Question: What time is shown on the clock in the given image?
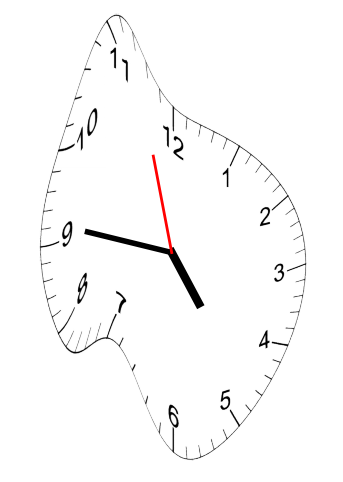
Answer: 04:45:57